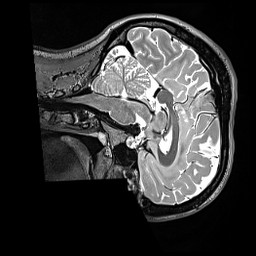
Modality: T2w
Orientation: sagittal
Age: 24
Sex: female
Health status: ill
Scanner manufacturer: siemens
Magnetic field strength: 3 T
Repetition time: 3.2 s
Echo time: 0.564 s